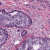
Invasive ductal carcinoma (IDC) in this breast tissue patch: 0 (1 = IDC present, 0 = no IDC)